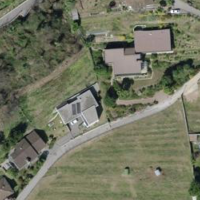
EUNIS habitat code: 55
Species observed at this site:
Phytolacca americana